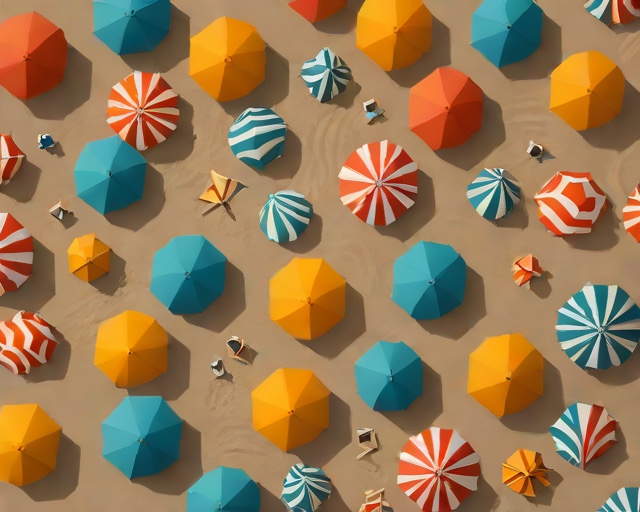
Category: Summer